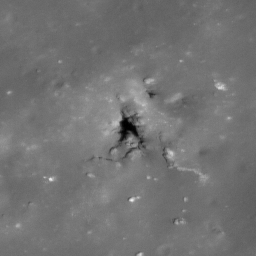
Pit: Copernicus 7
Host crater: Copernicus
Host type: impact_melt
Lunar coordinates: latitude 10.076, longitude 340.027